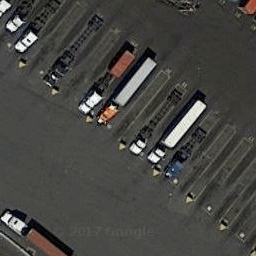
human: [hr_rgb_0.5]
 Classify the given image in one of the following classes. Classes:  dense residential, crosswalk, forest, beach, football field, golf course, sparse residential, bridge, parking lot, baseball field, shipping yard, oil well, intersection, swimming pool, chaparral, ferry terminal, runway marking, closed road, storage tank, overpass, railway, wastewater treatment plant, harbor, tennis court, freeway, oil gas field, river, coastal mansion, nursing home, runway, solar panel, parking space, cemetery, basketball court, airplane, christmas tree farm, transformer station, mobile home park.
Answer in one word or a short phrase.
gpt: shipping yard